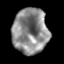
Tissue: prostate
Cell type: Epithelial cells
Senescence score: 0.296
Nuclear area (px): 1566
Mean DAPI intensity: 138.895